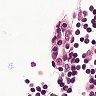
Metastatic tissue present: no